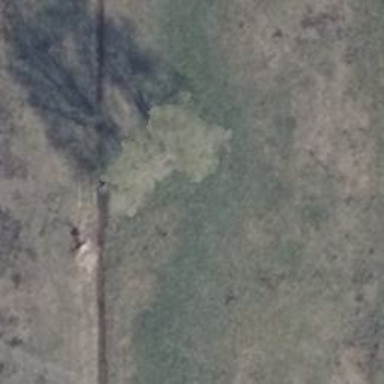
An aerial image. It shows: Single tag "natural: tree."